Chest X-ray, AP view. Patient: 11 years old, sex F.
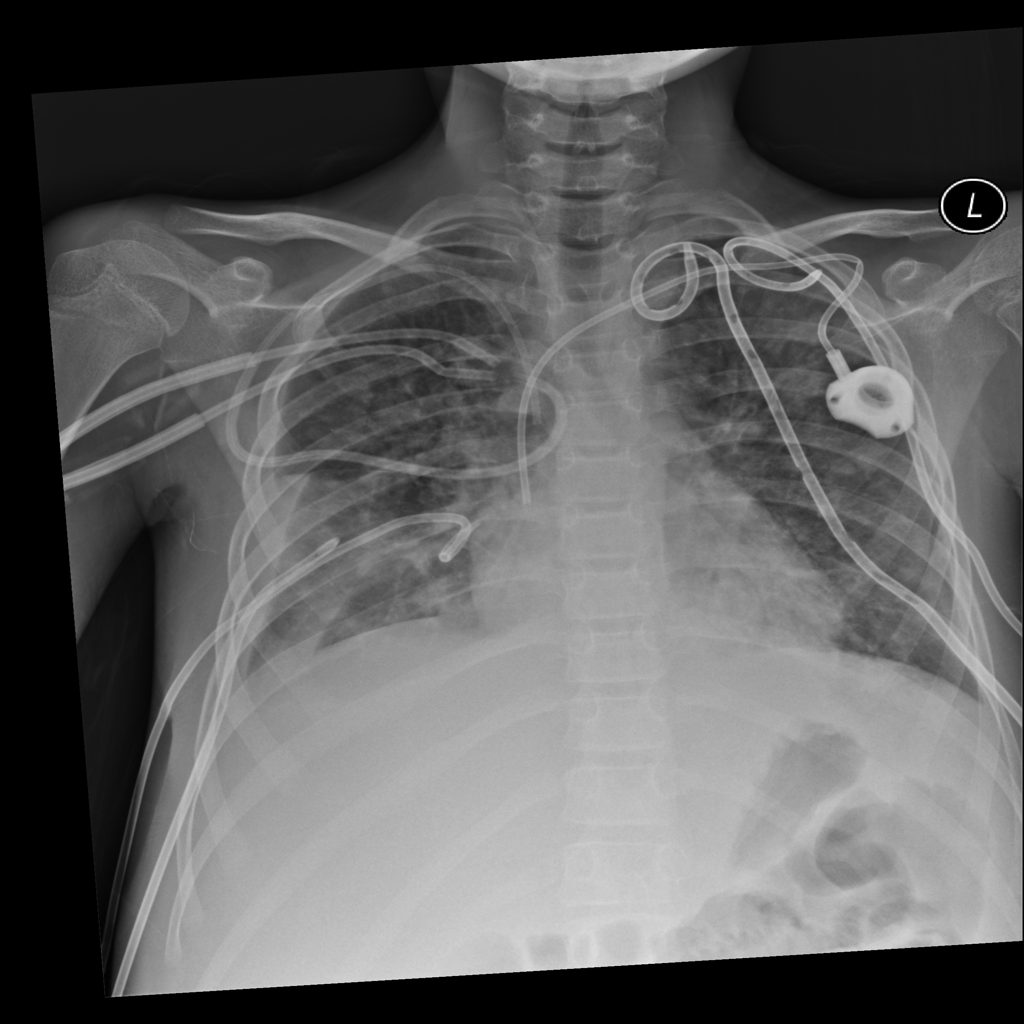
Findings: Effusion